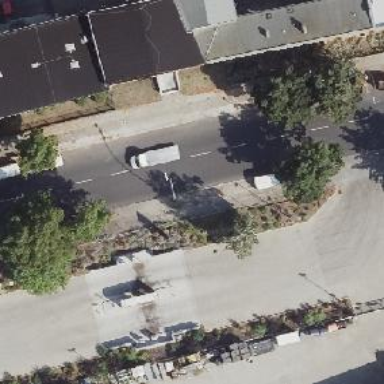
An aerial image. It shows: There is parking obstacle present in the area.